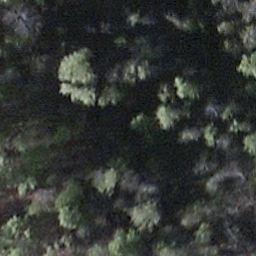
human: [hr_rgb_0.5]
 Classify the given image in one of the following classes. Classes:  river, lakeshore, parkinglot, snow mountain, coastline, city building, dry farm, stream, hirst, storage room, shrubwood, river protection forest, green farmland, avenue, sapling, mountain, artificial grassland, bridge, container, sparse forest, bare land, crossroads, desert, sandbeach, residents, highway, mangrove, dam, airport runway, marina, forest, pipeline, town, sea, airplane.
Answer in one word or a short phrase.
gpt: shrubwood